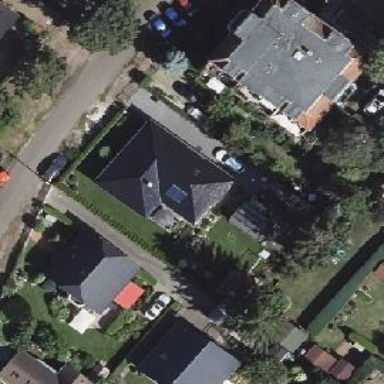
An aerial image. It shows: Detached building.